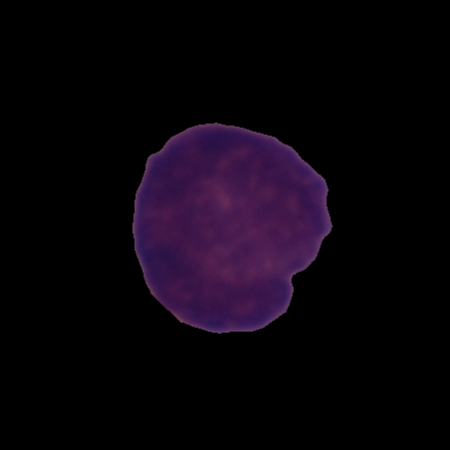
Label: cancer